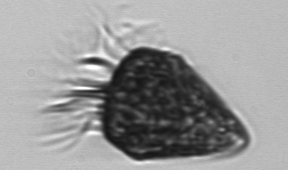
Label: Strombidium_morphotype2